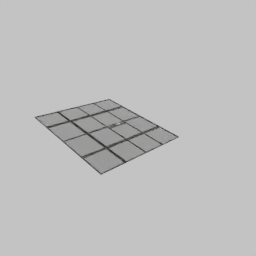
Label: architecture